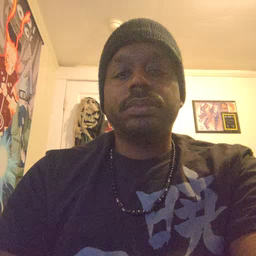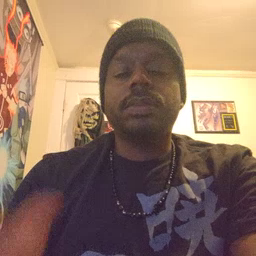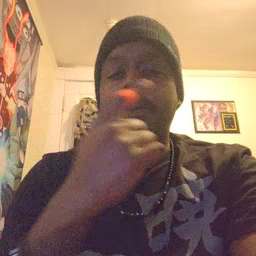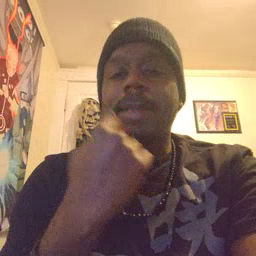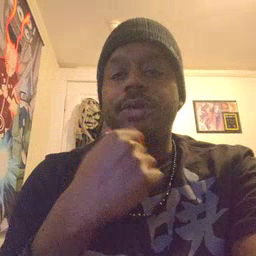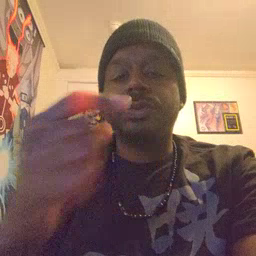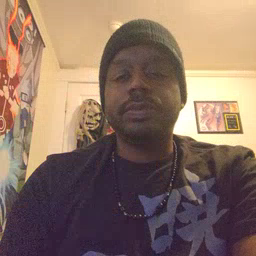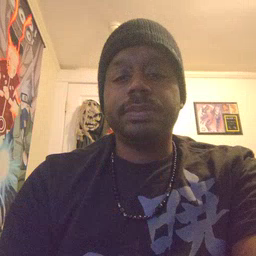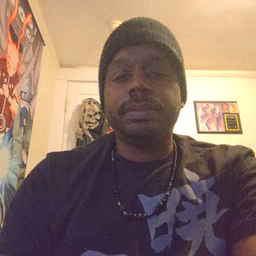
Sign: mouth